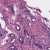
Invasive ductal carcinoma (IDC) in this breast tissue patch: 1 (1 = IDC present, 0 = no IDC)